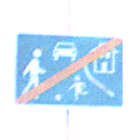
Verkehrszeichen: EndeVerkehrsberuhigterBereich
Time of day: SunriseSunset
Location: Outdoor (Nature)
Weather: PartlyCloudy
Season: NotSpecified
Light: Natural